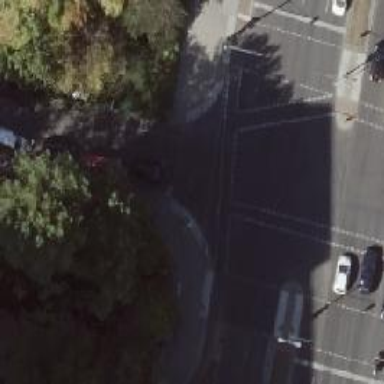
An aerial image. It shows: Road with traffic signals.